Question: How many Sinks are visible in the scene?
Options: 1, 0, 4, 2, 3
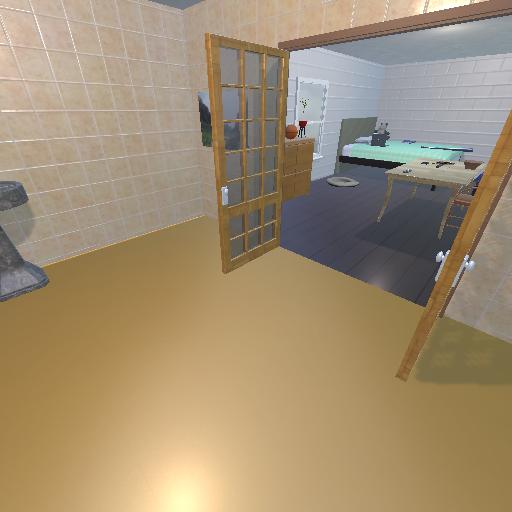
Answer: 1